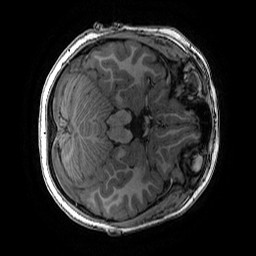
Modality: T1w
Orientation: axial
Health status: ill
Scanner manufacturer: ge
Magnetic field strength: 3 T
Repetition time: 0.007664 s
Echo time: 0.00342 s